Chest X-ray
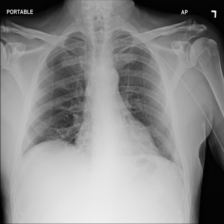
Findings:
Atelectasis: negative
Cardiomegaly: negative
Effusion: negative
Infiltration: negative
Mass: negative
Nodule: negative
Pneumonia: negative
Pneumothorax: negative
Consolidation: negative
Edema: negative
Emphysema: negative
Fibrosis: negative
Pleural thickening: negative
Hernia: negative